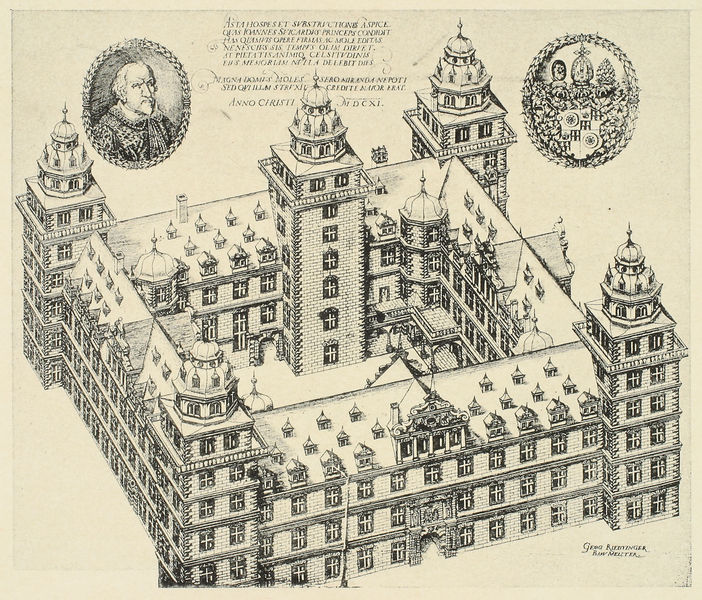
Titel: Schloss Johannisburg zu Aschaffenburg
Künstler: Georg Ridinger
Standort: Aschaffenburg, Schloss (EU - D - Bayern)
Schlagwörter: flügel, fenster, zeichnung, gebäude, schloss, portrait, oval, turm, fassade, ziegel, hof, tor, vier, erker, innenhof, burg, medaillon, kuppeln, türme, draufsicht, schwarz weiss, gefängnis, quadrat, backsteine, grundriss, ecktürme, backsteinbau, isometrisch, zeivhnung, flügrl, zieglbau